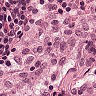
Metastatic tissue present: no